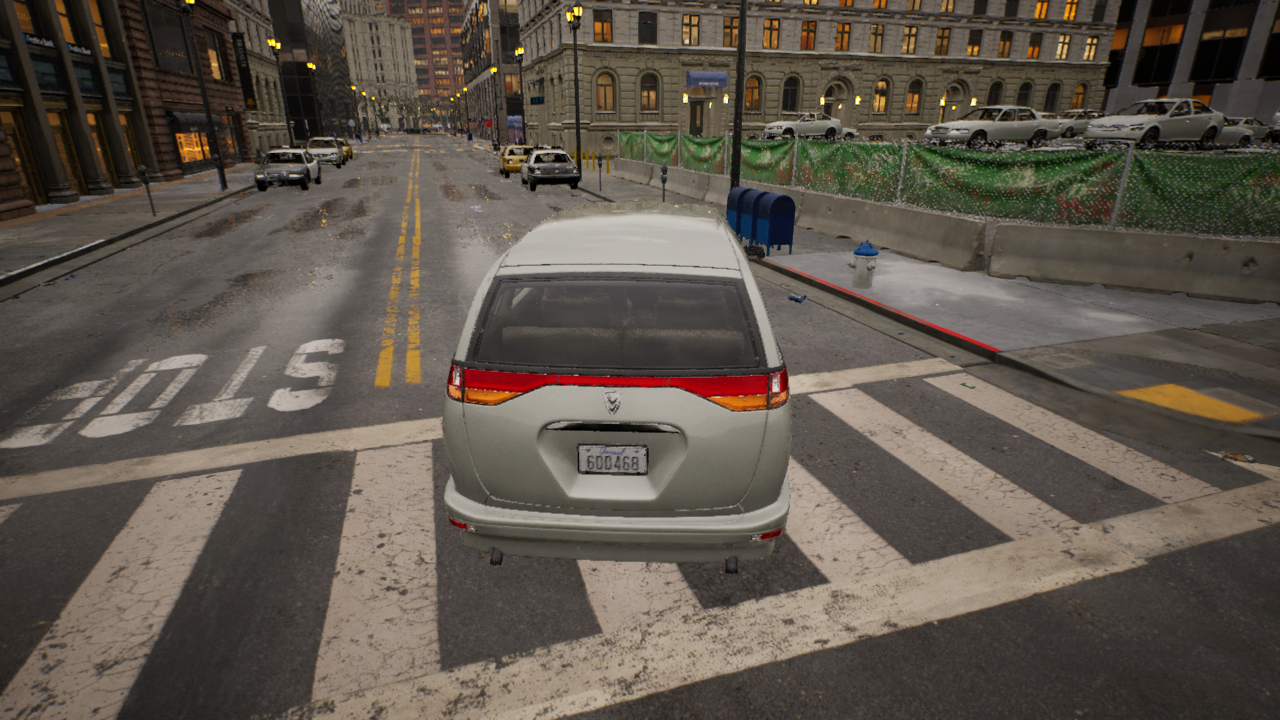
Venue: intersection
Lighting: golden hour
Vehicle rig: minivan